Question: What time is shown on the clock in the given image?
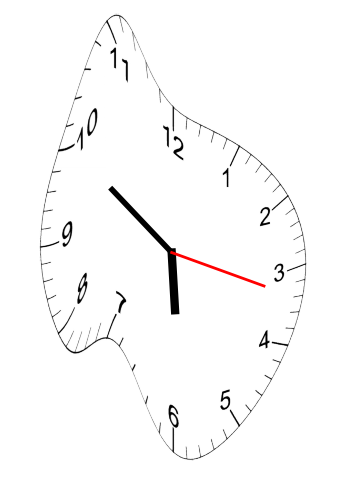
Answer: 05:50:17